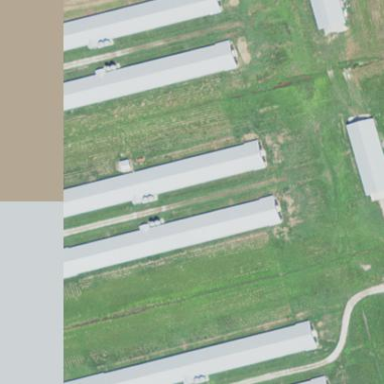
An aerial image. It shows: Rural barn.